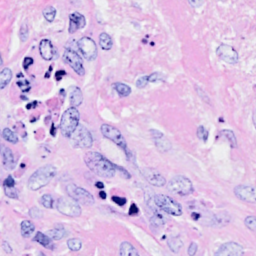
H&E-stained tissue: Breast